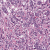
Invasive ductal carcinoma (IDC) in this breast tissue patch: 1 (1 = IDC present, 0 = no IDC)